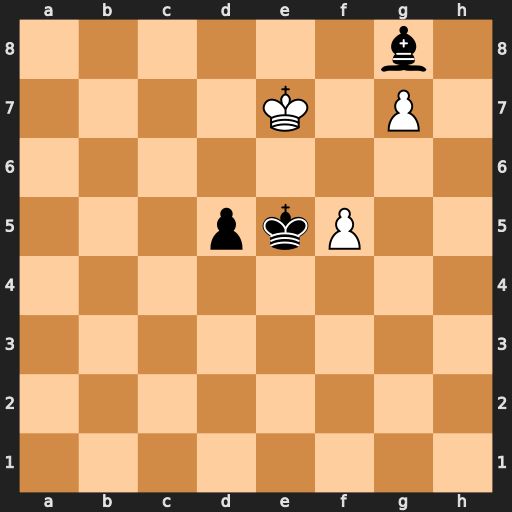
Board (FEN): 6b1/4K1P1/8/3pkP2/8/8/8/8
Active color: w
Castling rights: -
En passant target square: -
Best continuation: f6 d4 f7 Bxf7 Kxf7 d3 g8=Q